Question: Windows Explorer presents a virtual "filesystem", whose root is the Desktop folder, containing Recycle Bin and This/My Computer, which in turn contains mounted filesystems, Libraries, UPnP/MTP/PTP devices and Network Shortcuts.

Given that the same layout can be observed in the builtin open/save/directory picker dialogs, one can assume that there's an (internal?) API exposing this "VFS".
Is this the case? If yes, is such API public and can it be used from my own applications?
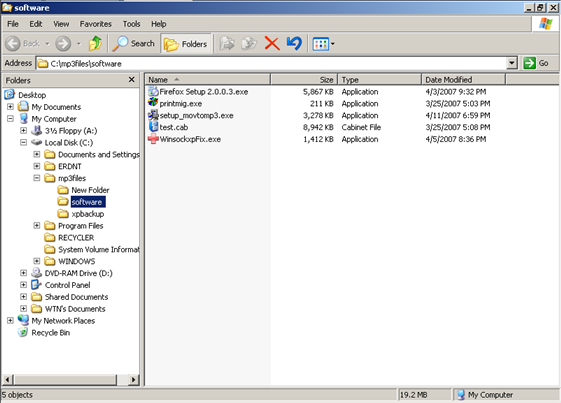
Answer: > Given that the same layout can be observed in the builtin open/save/directory picker dialogs, one can assume that there's an (internal?) API exposing this "VFS".
Actually, the pickers displays a real Explorer window embedded within their UI and let Explorer handle the file system.
But yes, there is a public API, as @JonathanPotter mentioned - the <URL>. This is the same API that Explorer itself uses for just about everything it does.
Folders and files are represented as <URL>.
Start with <URL> to get folder/file names, etc.
There is a LOT that you can access/do with the Shell interfaces, this is not even scratching the surface of everything that is available.